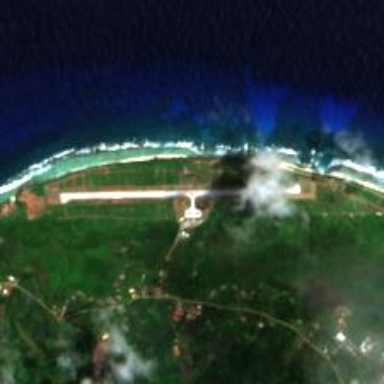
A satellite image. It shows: View of runway in airport.